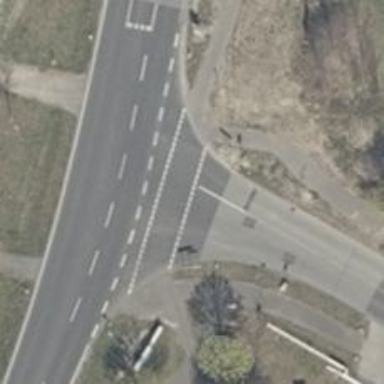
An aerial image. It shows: Road with "give way" sign.